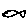
Label: fish